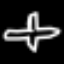
Label: airplane